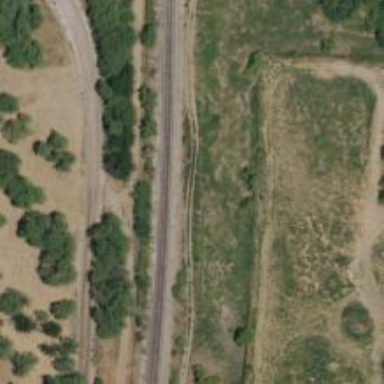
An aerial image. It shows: Railway track.